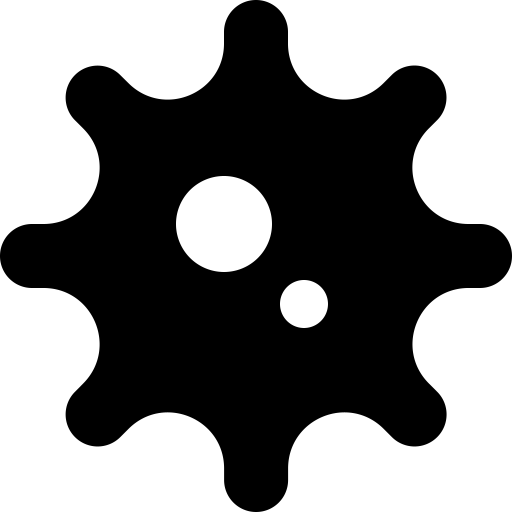
Tags: icon, FontAwesome, fa-icon, solid, virus